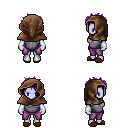
a pixel art fantasy rpg character, female body template, dark elf, purple skin, steel chest armor, magenta pants, purple bedhead hairstyle, cloth hood, white cloth bracers, brown slippers, four views (front, back, left, right), 2x2 character sprite sheet, small pixel art, hard edges, no anti-aliasing